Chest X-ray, AP view. Patient: 56 years old, sex F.
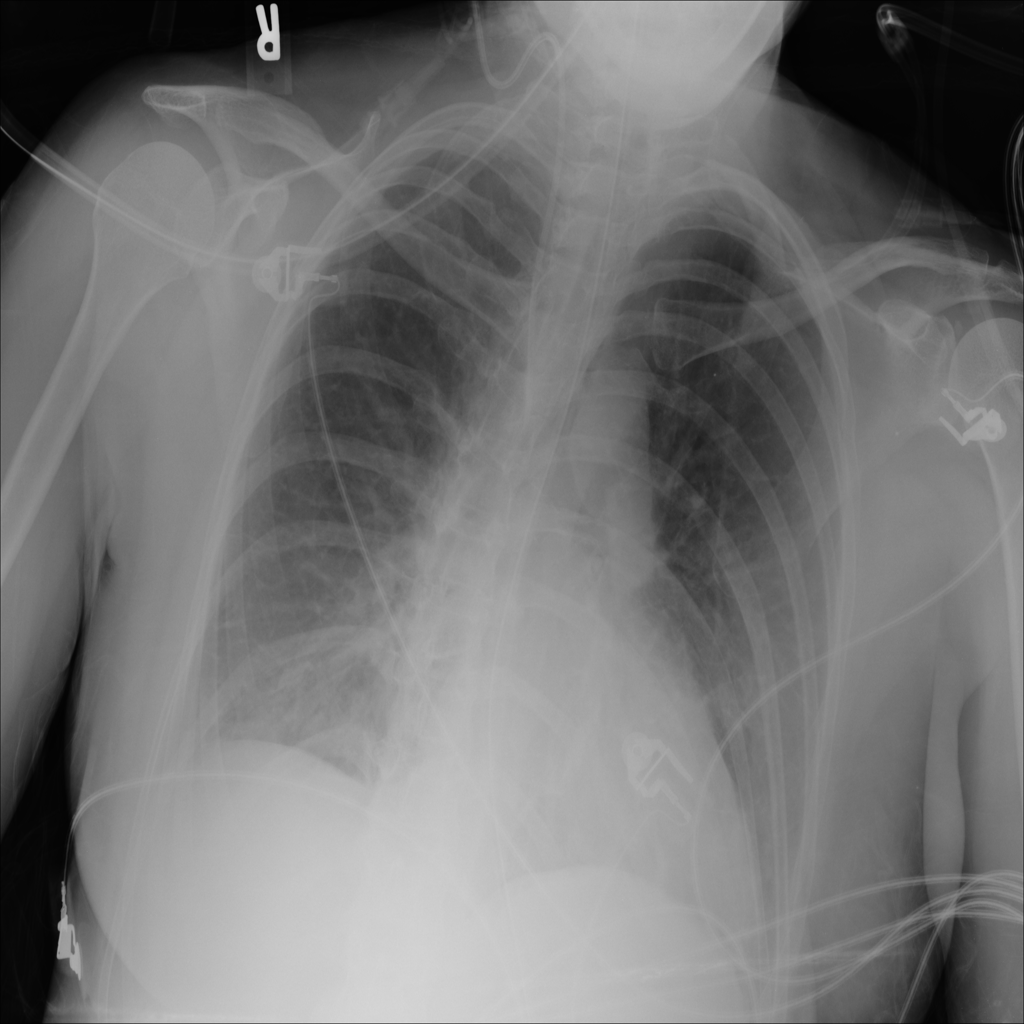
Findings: Effusion, Infiltration